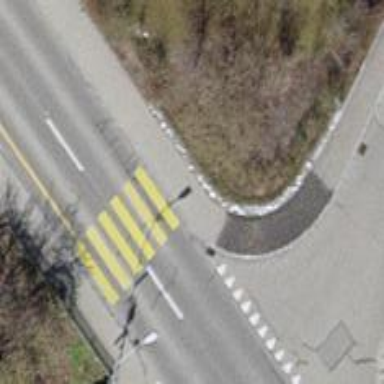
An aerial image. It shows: Zebra crossing on the road.